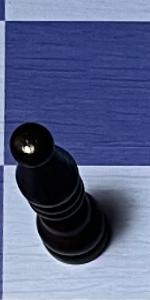
Label: Bishop_Black